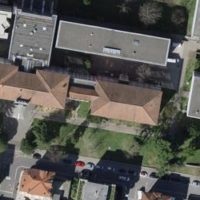
EUNIS habitat code: 54
Species observed at this site:
Streptopelia decaocto
Passer italiae
Nerium oleander
Ilex aquifolium
Turdus merula